Interaction volume radius: 5 \u00c5
Interaction volume height: 40 \u00c5
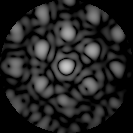
Disorder parameter: 0.3218